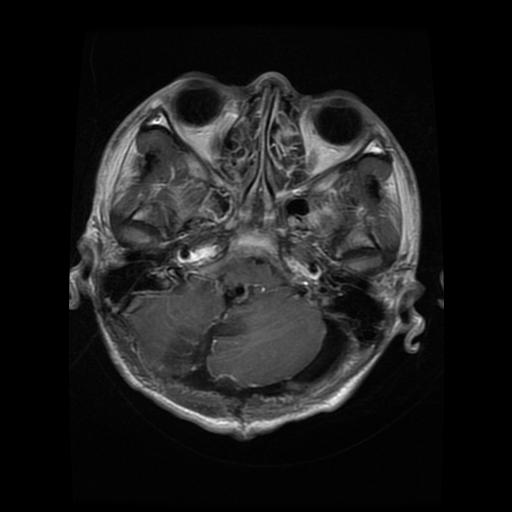
Label: glioma